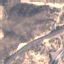
Land use / land cover: Highway